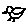
Label: bird